Question: I just discovered OWL and Protege. Upon reading through <URL>.
If it is possible, what configuration of settings should I use in Protege (or other software of your suggestion) in order to do this? I suspect it's not possible, but I want to be sure, as I see no good reason for this other than the awkwardness of special symbols.
> OWL DL is the description logic SHOIN with support of data values, data types
and datatype properties, i.e., SHOIN(D), but since OWL is based on RDF(S), the
terminology slightly differs. ... For description of OWL ontology or knowledge
base, the DL syntax can be used. There is an "abstract" LISP-like syntax
defined that is easier to write in ASCII character set.

Here's a <URL> for the same data.
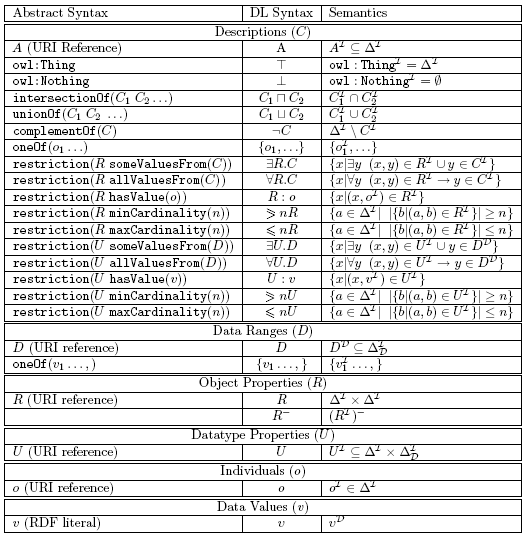
Answer: > don't reasoners use DL?
Not necessarily. They use all kinds of logics, some of which are DLs, some are not.
> If it is possible, what configuration of settings should I use in Protege (or other software of your suggestion) in order to do this?
I'm pretty sure there is no such pluggin for Protege. But if you really want some fun, use a text editor and write your ontology by hand. There are many syntaxes you can use: the <URL>. Plenty of fun!
In any case, if you would like to write in the DL syntax, you would need to use special Unicode characters or special commands like in LaTeX for instance. And the parser that deals with it would have to read those characters or commands. Not ideal if you are programming. But you can always use the DL syntax in your writings.
BTW, the current standard Web Ontology Language is <URL>.